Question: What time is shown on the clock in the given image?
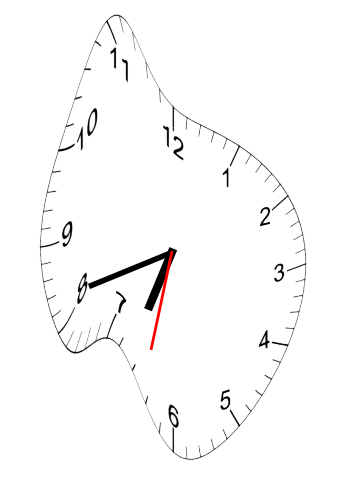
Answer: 06:41:32